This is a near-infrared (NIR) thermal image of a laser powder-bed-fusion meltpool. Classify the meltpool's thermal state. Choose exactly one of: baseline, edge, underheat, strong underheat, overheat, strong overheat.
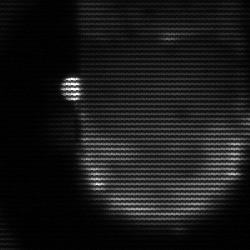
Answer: baseline